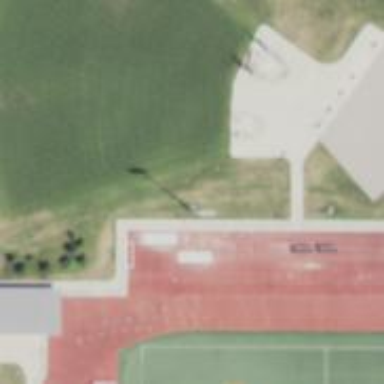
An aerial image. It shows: Athletics track located on leisure land.